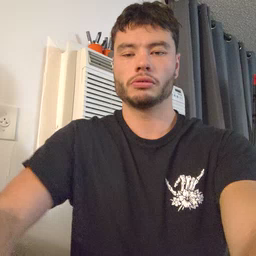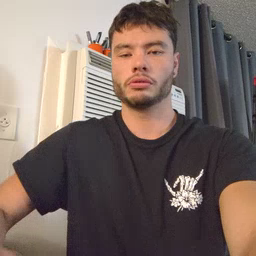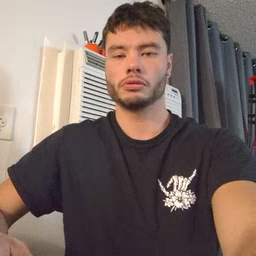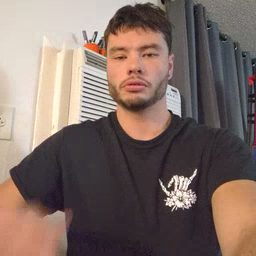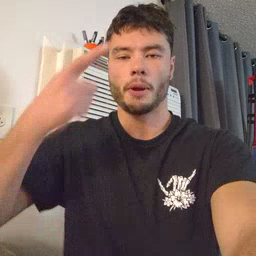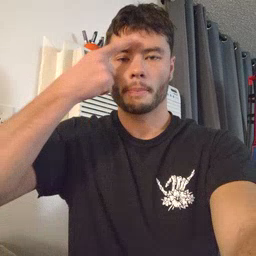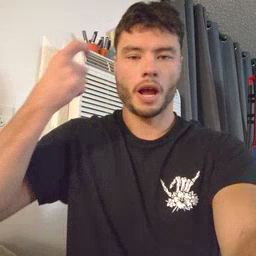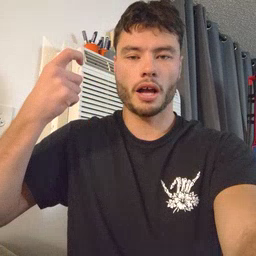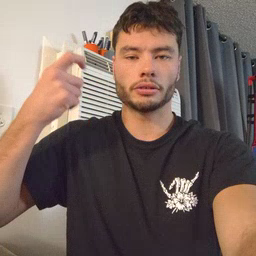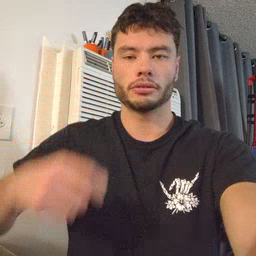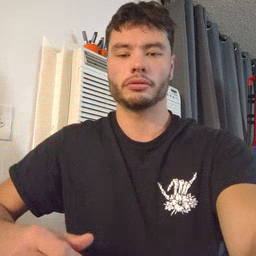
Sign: because